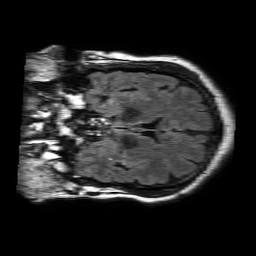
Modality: FLAIR
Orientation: coronal
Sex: male
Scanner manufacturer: philips
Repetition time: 11 s
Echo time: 0.125 s